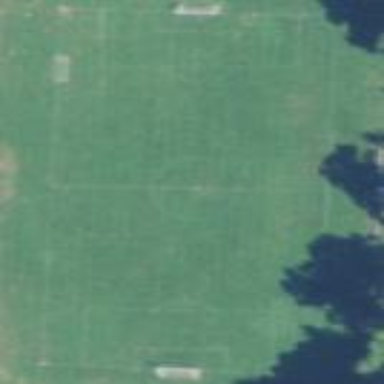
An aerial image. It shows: Soccer pitch for leisureland activities.